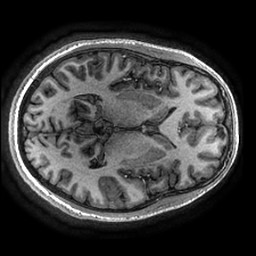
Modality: T1w
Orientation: axial
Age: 25
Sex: male
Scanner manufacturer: ge
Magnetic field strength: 3 T
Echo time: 0.002736 s